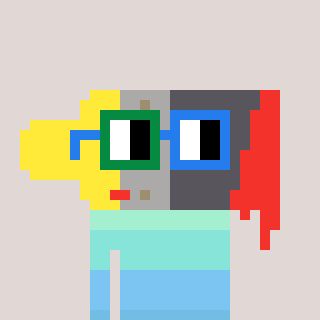
a pixel art character with square green and blue glasses, a paintbrush-shaped head and a blue-colored body on a warm background